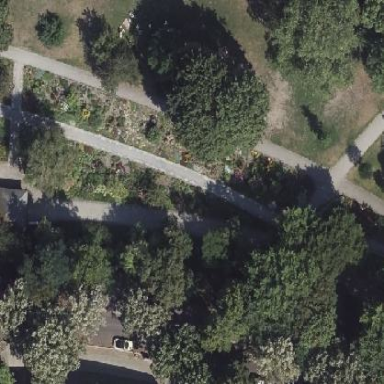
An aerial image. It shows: Flowerbed.